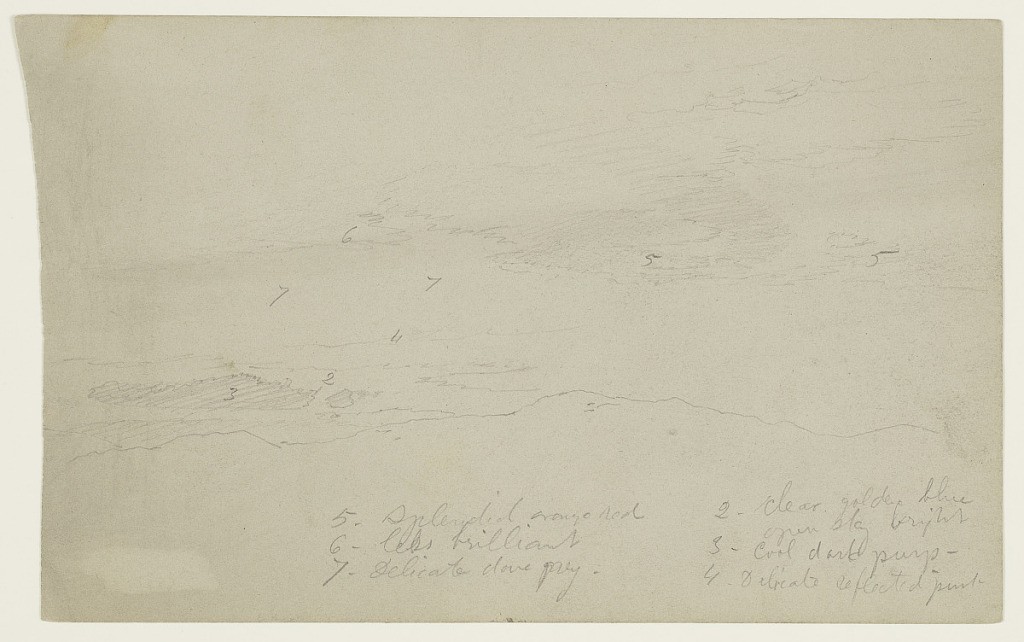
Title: Sunset over Mountains
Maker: Frederic Edwin Church, American, 1826–1900
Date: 1860–80
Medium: Graphite on gray wove paper; verso: graphite
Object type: Drawing
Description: Landscape sketch showing a view of a cloud-filled sunset sky over a rugged mountain ridge-likely the Catskills viewed from the artist's property near Hudson, New York. The rough, undulating contour of the mountain range stretches horizontally across the composition and features a tall, rounded peak at center. A mixture of variously lit, wispy and puffy clouds intermingle in the sky above.

Verso: Fragment of a landscape sketch that is the leftmost portion of a larger view, showing a bank of billowing clouds variously whose tops are brightly illuminated.